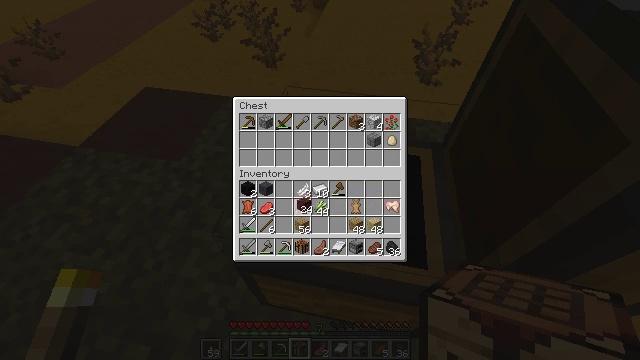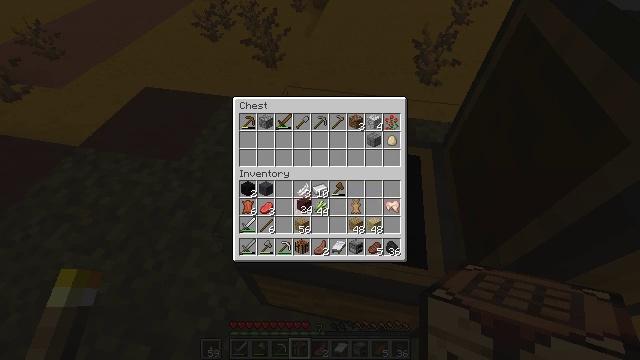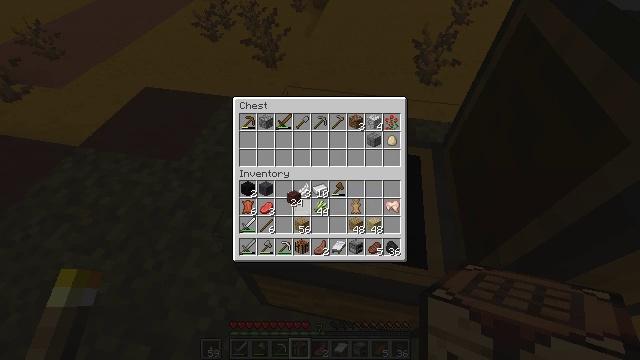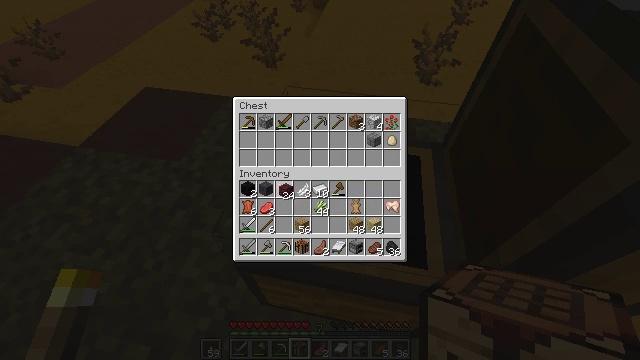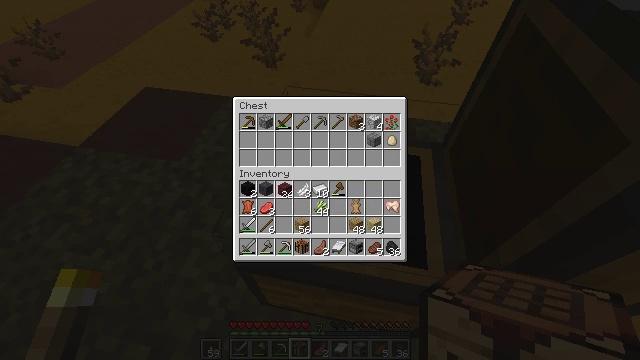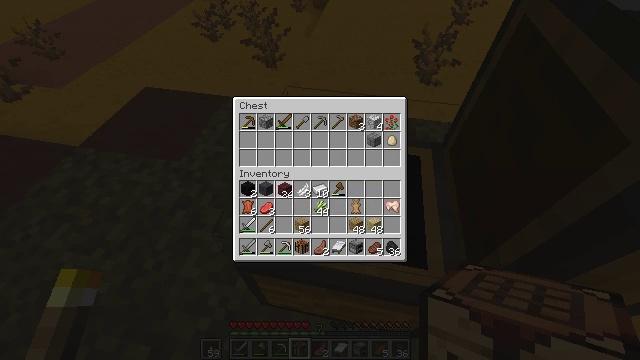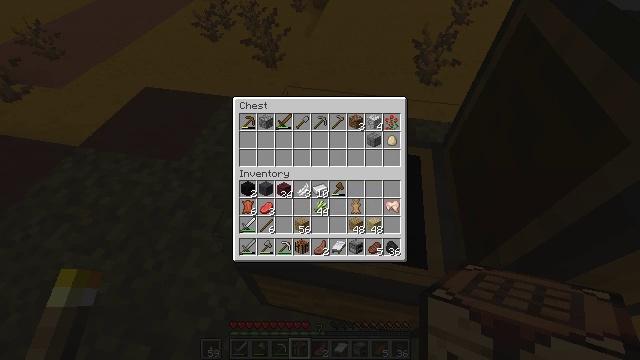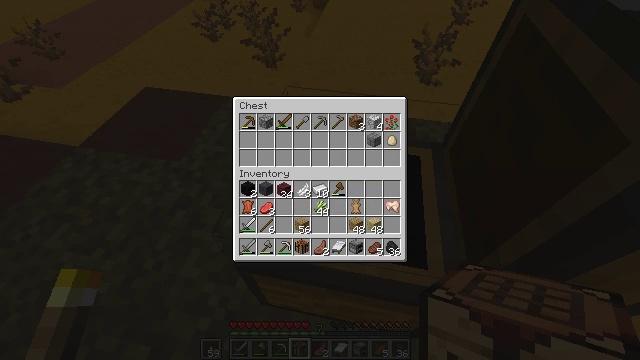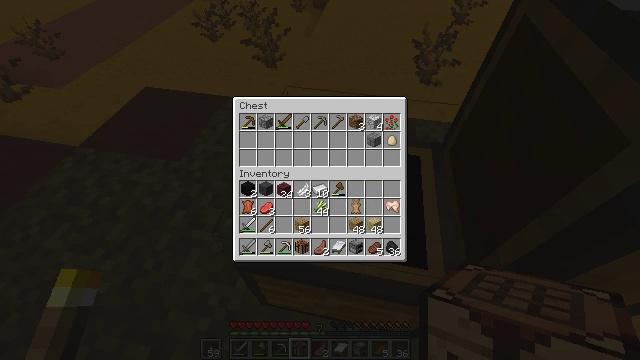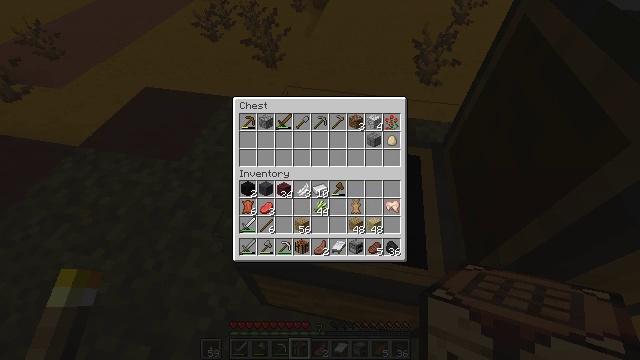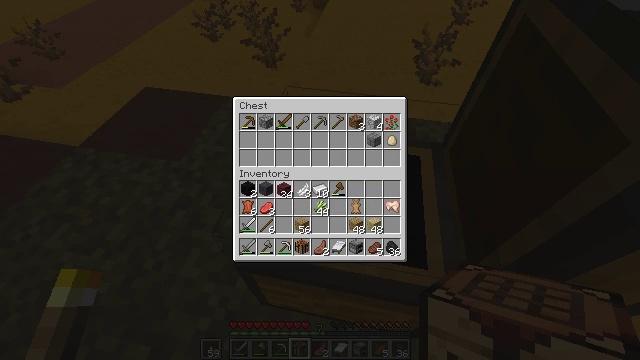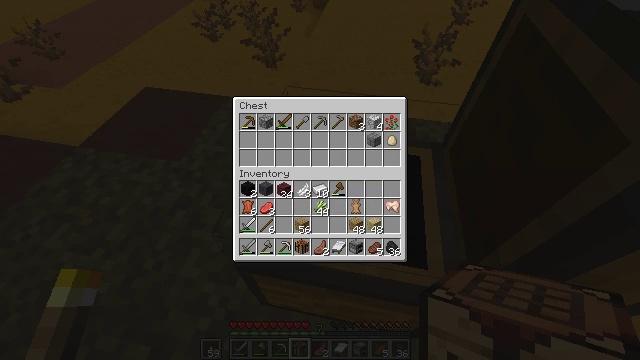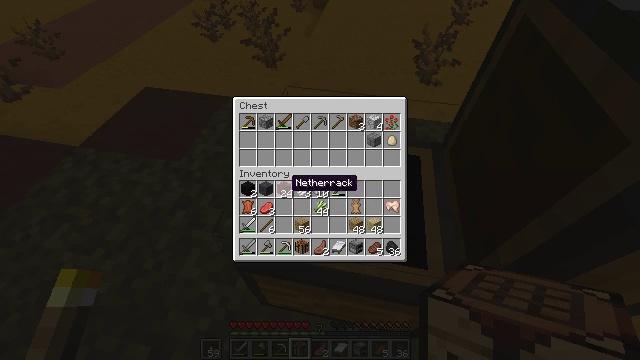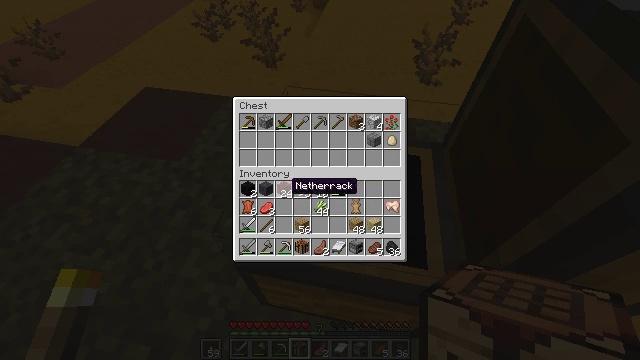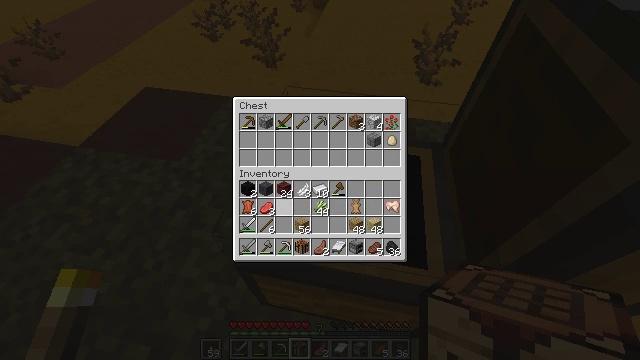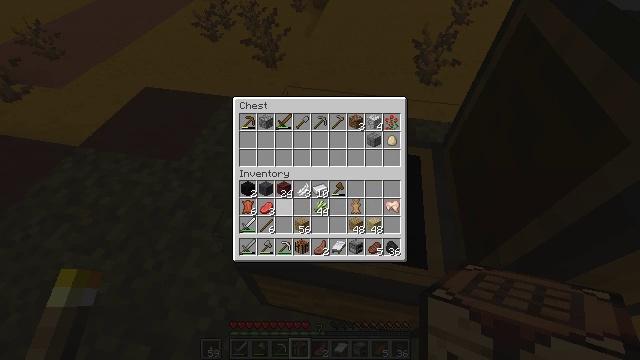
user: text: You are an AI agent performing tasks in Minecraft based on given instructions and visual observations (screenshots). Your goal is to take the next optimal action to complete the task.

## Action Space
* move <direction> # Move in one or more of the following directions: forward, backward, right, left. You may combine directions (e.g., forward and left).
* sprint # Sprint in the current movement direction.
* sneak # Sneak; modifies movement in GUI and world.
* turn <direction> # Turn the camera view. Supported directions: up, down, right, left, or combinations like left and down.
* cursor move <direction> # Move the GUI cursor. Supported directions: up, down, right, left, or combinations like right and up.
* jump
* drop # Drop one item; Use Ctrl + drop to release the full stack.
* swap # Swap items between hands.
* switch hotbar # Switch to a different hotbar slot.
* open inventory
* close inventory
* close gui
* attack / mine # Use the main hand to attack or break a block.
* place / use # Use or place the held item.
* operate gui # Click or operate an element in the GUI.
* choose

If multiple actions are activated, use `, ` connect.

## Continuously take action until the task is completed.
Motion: motion action
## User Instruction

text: Mine the brown terracotta block.
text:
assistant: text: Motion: operate gui
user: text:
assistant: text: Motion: cursor move left and up
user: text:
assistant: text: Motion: cursor move left
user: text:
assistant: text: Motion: no_op
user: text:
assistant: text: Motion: no_op
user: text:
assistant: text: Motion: no_op
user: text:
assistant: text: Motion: no_op
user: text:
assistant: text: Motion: no_op
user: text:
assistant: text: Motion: operate gui
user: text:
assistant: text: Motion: operate gui
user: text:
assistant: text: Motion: operate gui
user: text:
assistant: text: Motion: no_op
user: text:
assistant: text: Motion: no_op
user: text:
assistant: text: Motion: no_op
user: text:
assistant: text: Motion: no_op
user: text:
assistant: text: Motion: no_op
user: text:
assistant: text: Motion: no_op
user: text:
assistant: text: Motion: no_op
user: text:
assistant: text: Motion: no_op
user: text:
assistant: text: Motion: no_op
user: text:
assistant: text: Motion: cursor move left and up
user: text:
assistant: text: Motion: no_op
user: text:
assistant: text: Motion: no_op
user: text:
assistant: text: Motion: cursor move up
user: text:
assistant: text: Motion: no_op
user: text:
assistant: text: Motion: no_op
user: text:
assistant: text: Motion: no_op
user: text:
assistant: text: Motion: no_op
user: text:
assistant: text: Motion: no_op
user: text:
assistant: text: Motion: cursor move down